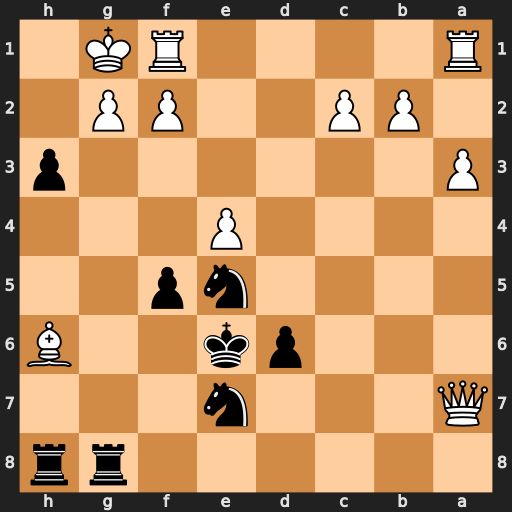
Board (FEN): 6rr/Q3n3/3pk2B/4np2/4P3/P6p/1PP2PP1/R4RK1
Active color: b
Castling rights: -
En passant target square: -
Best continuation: Nf3+ Kh1 hxg2#